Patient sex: M
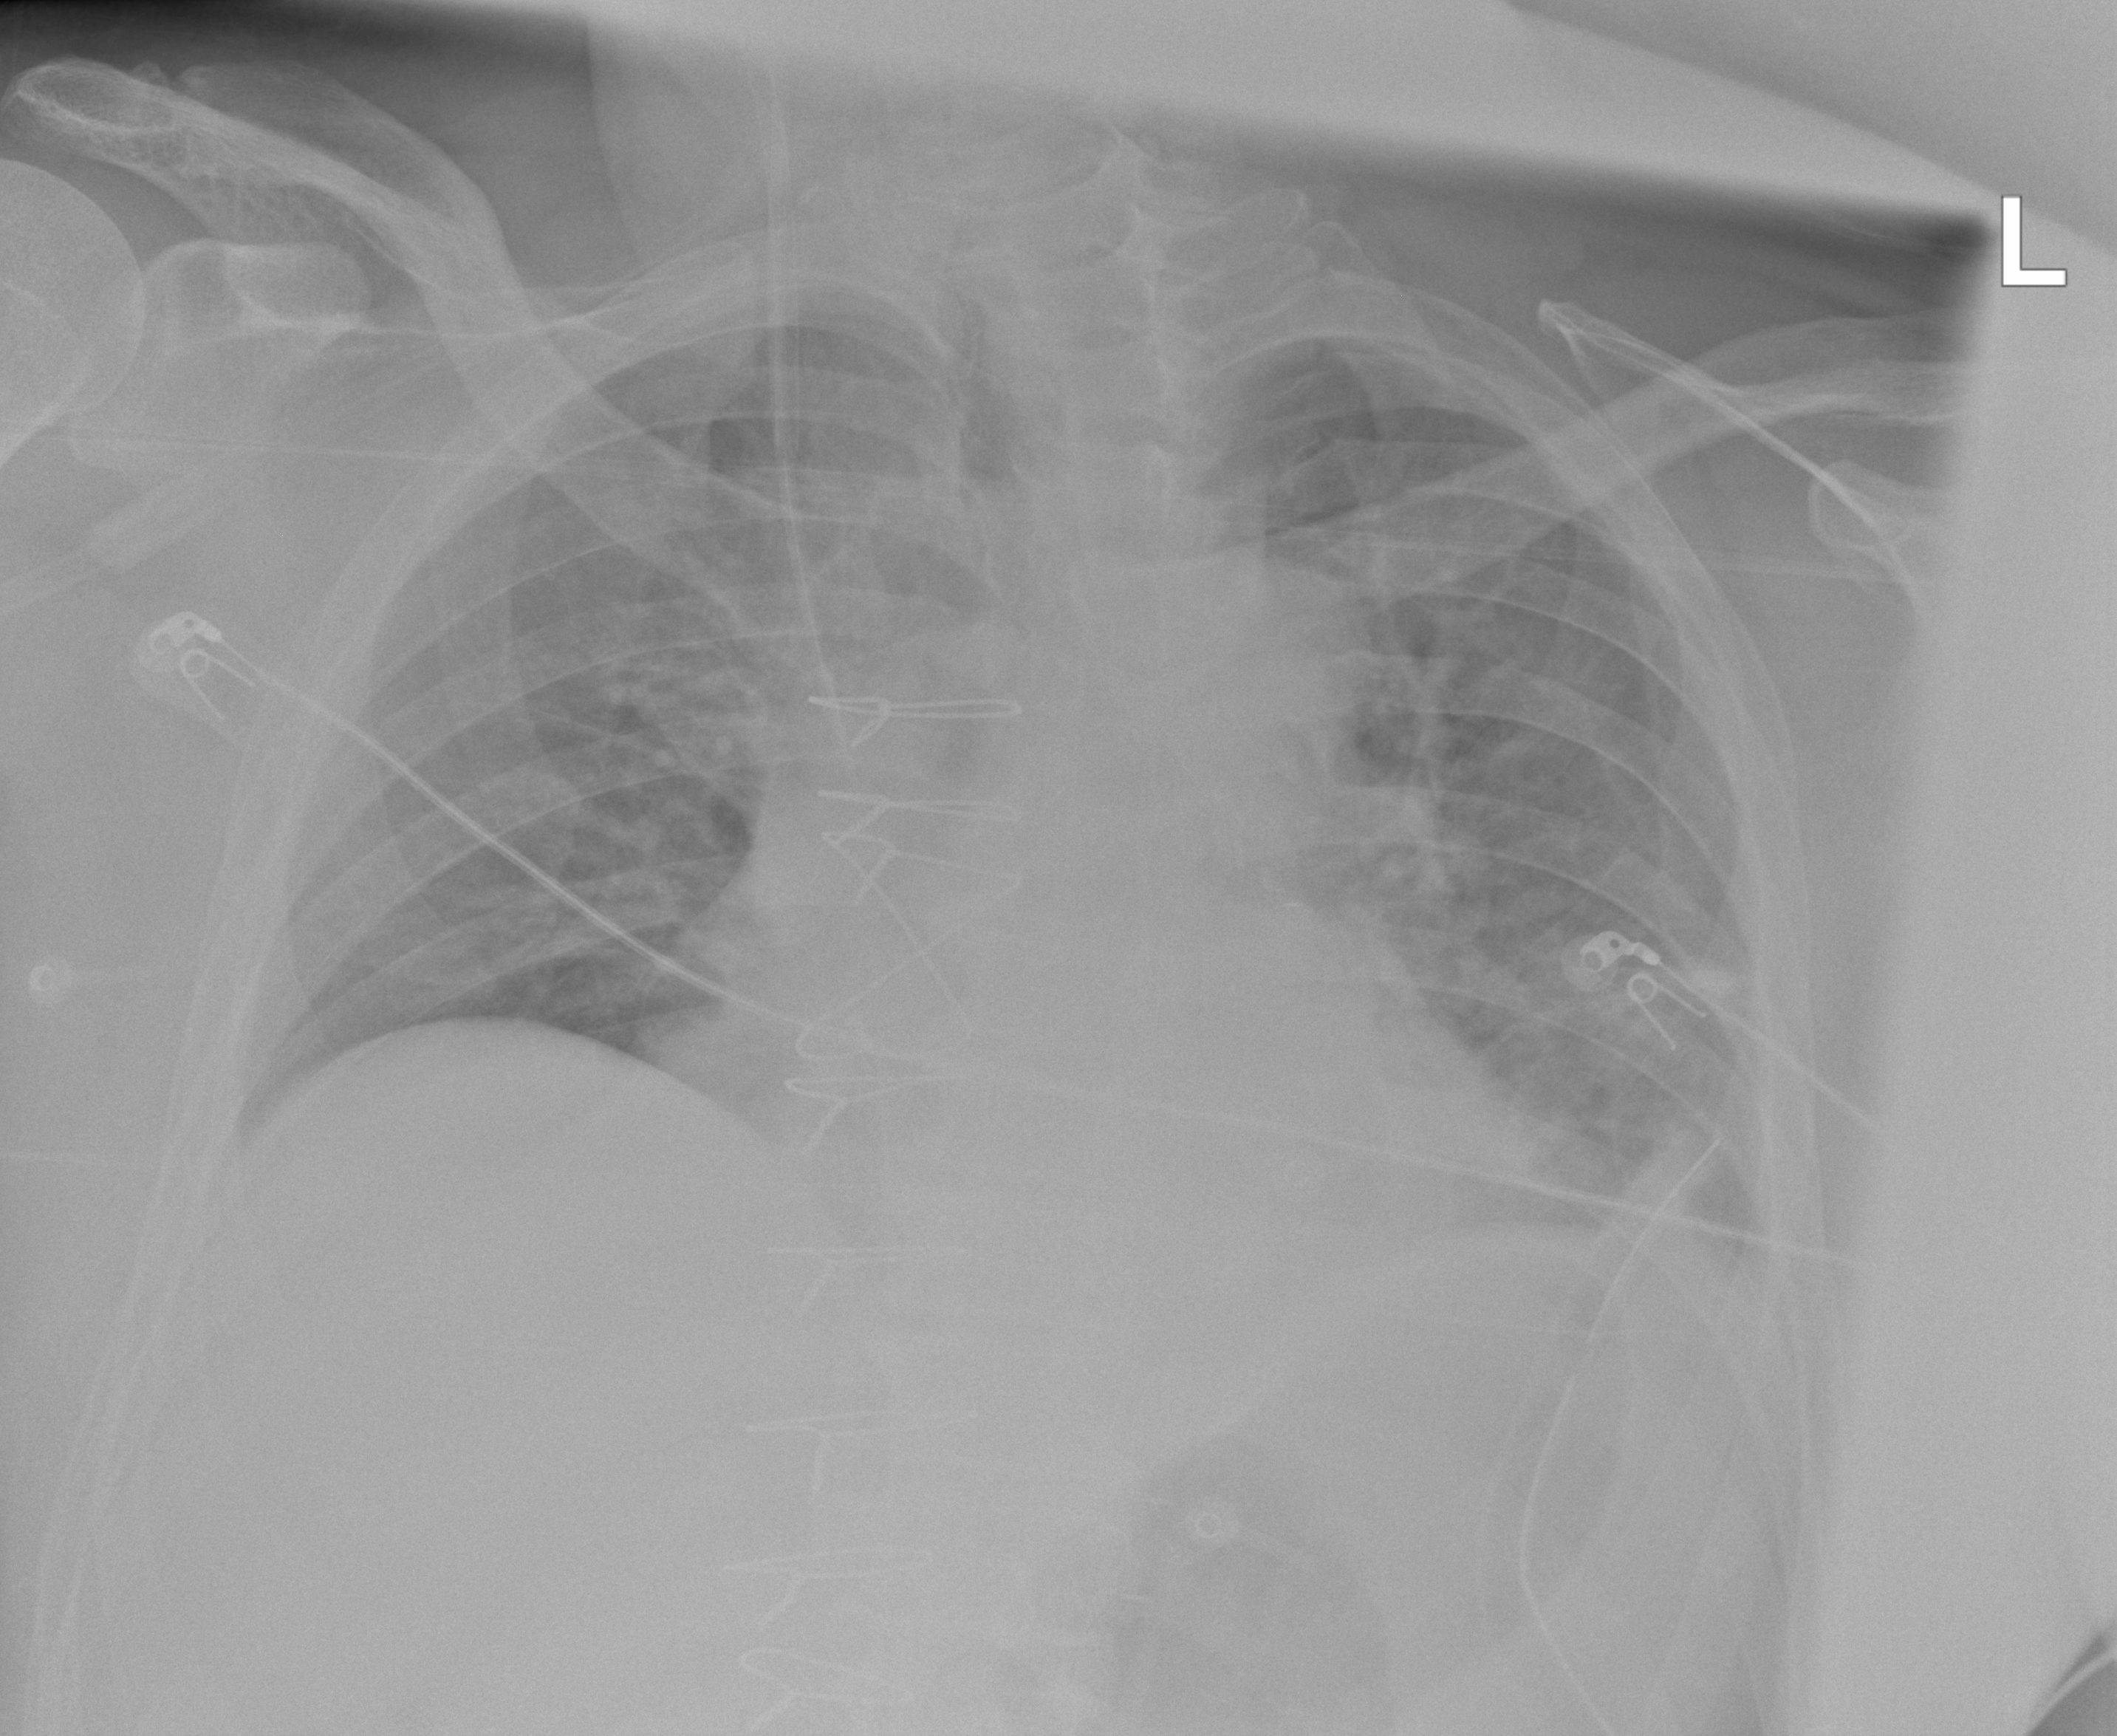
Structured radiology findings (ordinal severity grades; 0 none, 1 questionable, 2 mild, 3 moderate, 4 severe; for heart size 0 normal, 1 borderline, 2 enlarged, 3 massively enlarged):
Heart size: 1
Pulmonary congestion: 2
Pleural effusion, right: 0
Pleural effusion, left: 1
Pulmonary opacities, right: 0
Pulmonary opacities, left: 0
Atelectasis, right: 0
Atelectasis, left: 1